Interaction volume radius: 5 \u00c5
Interaction volume height: 25 \u00c5
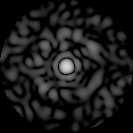
Disorder parameter: 0.7793